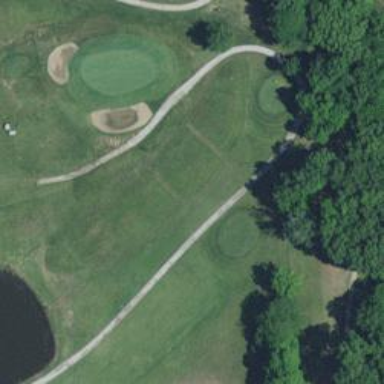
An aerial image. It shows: Golf tee.